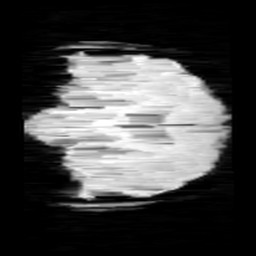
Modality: minIP
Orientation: coronal
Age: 11
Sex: female
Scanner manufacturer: siemens
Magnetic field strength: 3 T
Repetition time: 0.027 s
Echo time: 0.02 s